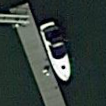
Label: civil